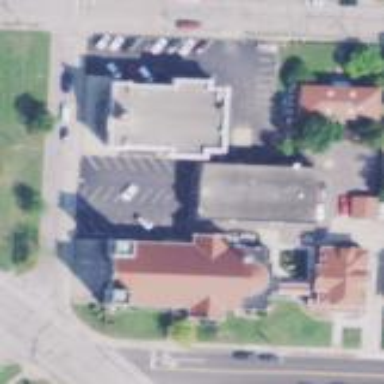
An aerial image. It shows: School.